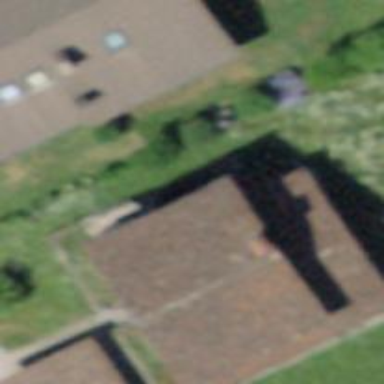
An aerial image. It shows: Simple house.